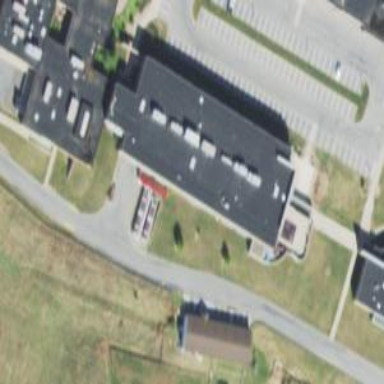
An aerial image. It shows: School building.